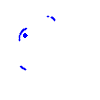
Particle: electron